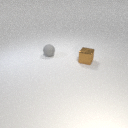
small brown metal cube in front of small gray rubber sphere